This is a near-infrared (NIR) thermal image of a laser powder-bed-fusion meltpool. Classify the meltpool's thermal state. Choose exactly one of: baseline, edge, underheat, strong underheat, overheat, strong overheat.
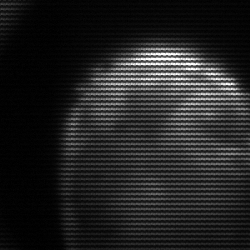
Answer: edge